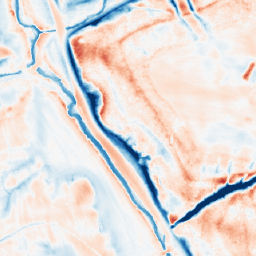
Category: edge_preserving
Decomposition family: guided
Decomposition parameters: radius: 8
eps: 1
Upsampling method: area
Upsampling parameters: scale: 2
Upsampling scale: 2